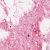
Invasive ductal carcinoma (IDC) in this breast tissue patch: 0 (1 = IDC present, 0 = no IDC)